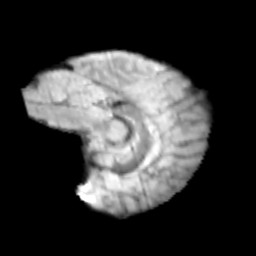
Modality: T2w
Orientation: sagittal
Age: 10
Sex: male
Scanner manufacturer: siemens
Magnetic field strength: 3 T
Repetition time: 3.8 s
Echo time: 0.07 s